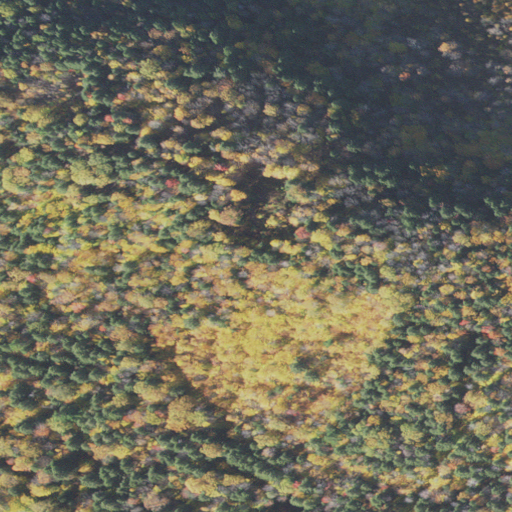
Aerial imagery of mountain in New Hampshire named Bunker Hill containing mixed forest, evergreen forest, deciduous forest, and shrub